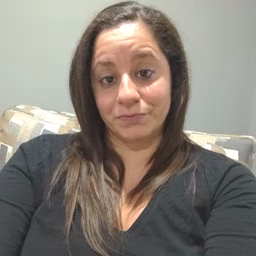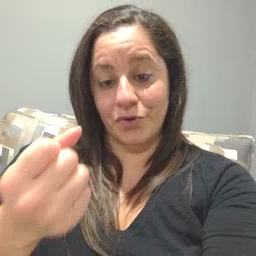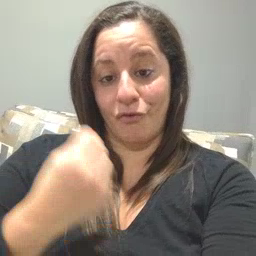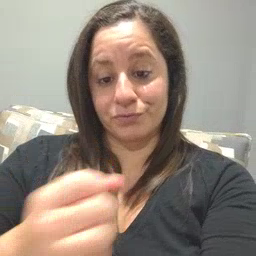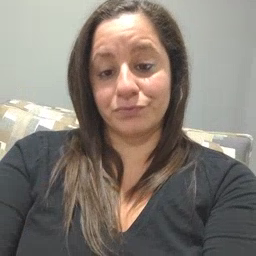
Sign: car